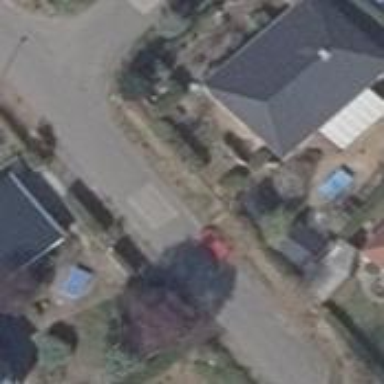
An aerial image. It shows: Traffic calming table.